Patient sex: M
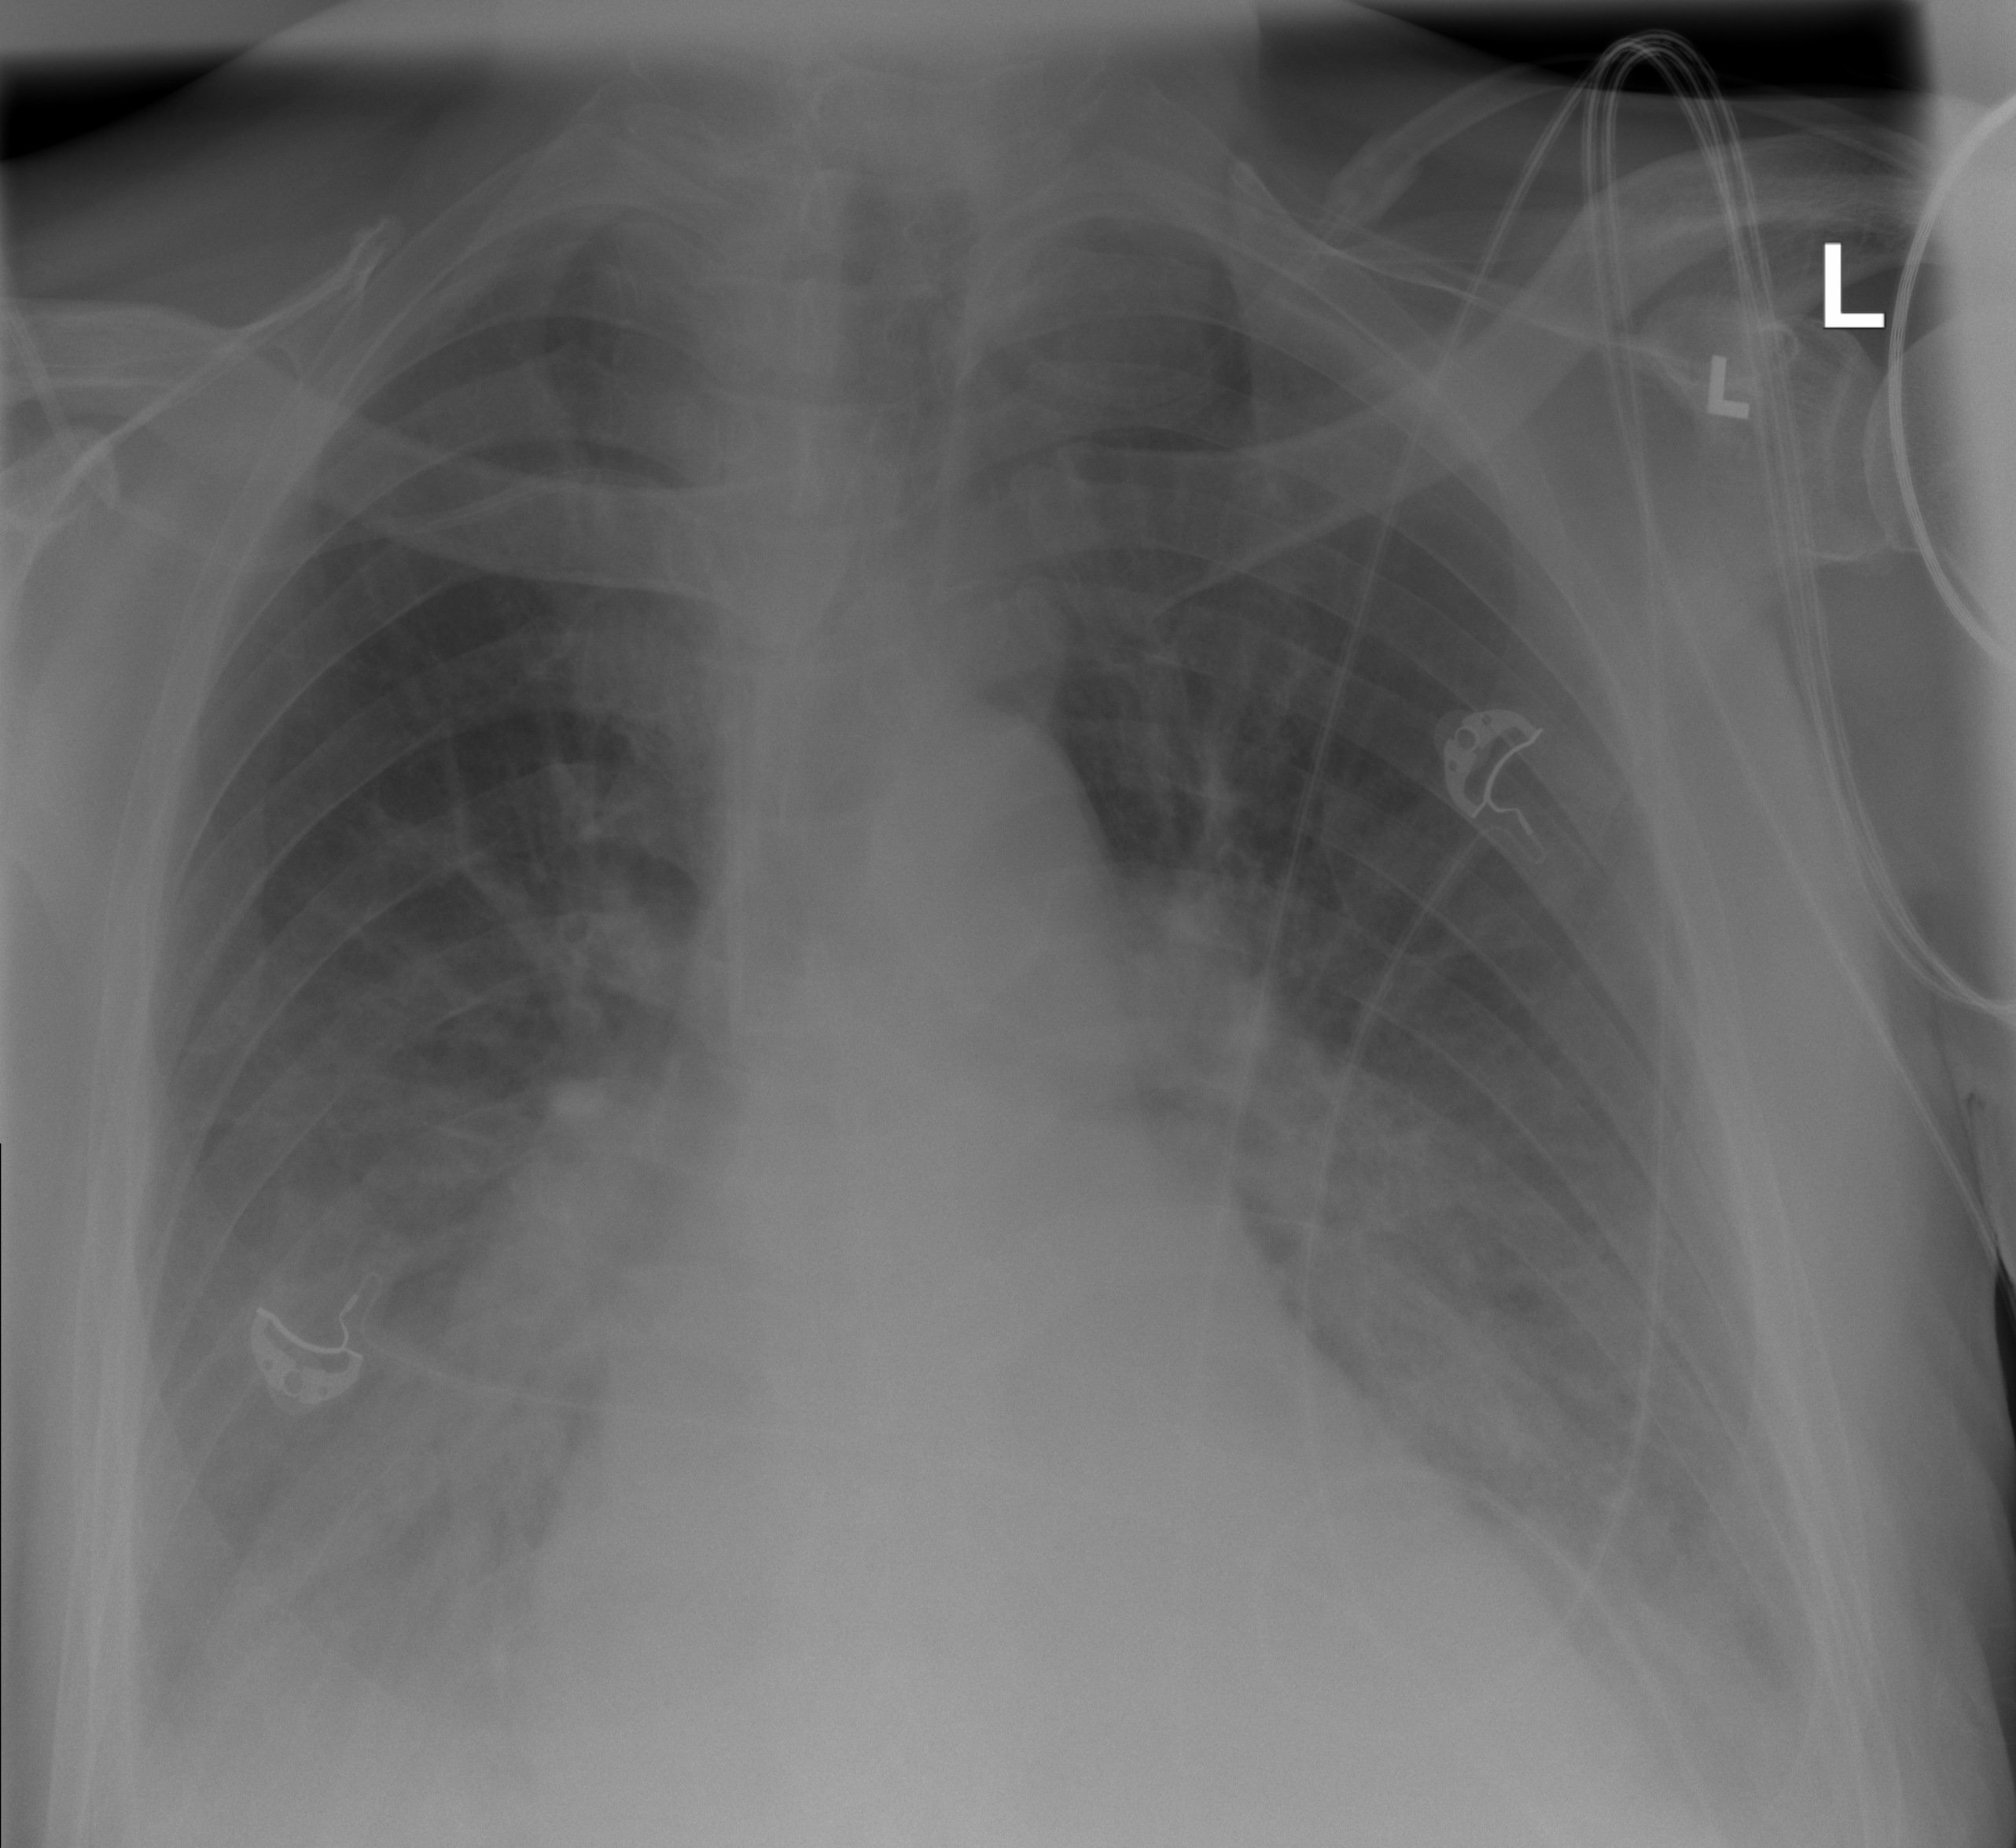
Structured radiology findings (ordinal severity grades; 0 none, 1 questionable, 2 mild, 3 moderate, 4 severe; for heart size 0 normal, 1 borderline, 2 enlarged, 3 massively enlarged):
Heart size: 2
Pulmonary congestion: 2
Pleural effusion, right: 2
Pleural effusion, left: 2
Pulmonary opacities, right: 1
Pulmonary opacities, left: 1
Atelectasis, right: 0
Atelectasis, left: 0